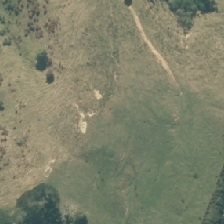
Land cover: high_producing_grassland